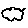
Label: cloud